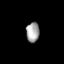
Tissue: lung
Cell type: Epithelial cells
Senescence score: 0.1777
Nuclear area (px): 256
Mean DAPI intensity: 163.504